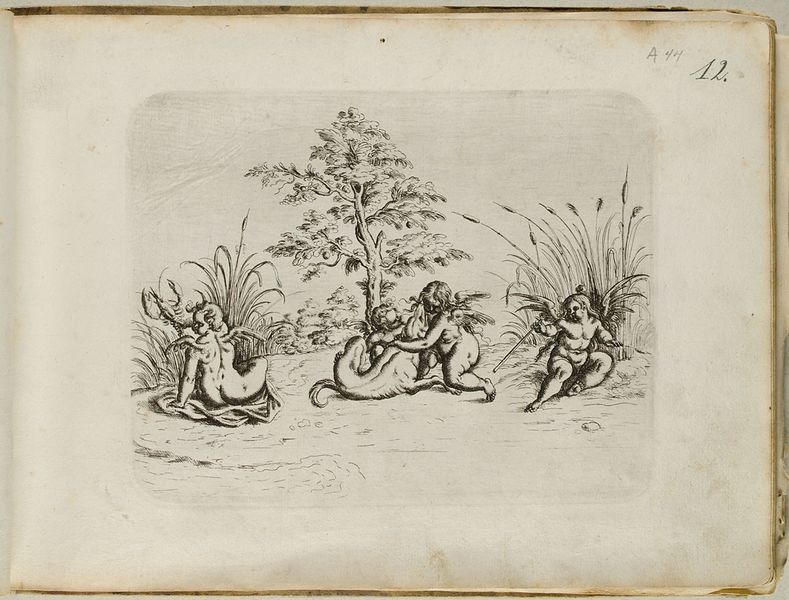
Titel: Vier Putten und ein Hund, Blatt aus dem 'Neuw Grotteßken Buch'
Künstler: Christoph Jamnitzer
Standort: Hamburg
Institution: Museum für Kunst und Gewerbe Hamburg
Schlagwörter: baum, flügel, rücken, zeichnung, gras, hund, tiere, ornament, gräser, schilf, strauch, büsche, stock, engel, papier, grafik, graphik, spielen, ornamente, fotografie, photographie, hummer, druckgraphik, druckgrafik, radierung, schwarzweiß, putten, krebs, amoretten, tierornament, gerippt, knorpelwerk, reproduktionen, druckerzeugnisse, bäume, sträucher, ornamentstich, vorlageblätter, rohrputzer, schilfkolben